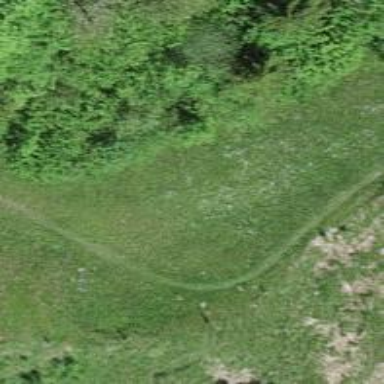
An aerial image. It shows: Path.